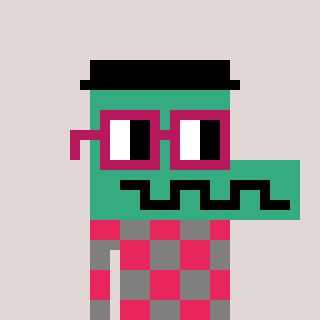
a pixel art character with square dark red glasses, a crocodile-shaped head and a bluegrey-colored body on a warm background